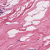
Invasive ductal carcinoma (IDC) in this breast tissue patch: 1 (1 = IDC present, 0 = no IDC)